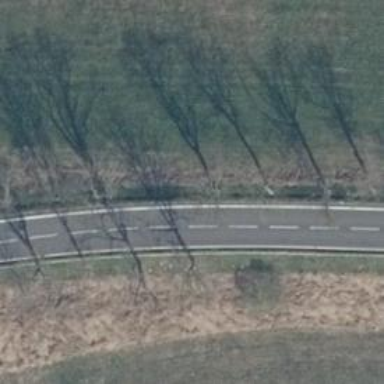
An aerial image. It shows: Row of trees in natural setting.